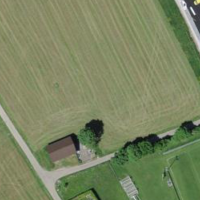
EUNIS habitat code: 52
Species observed at this site:
Galanthus nivalis